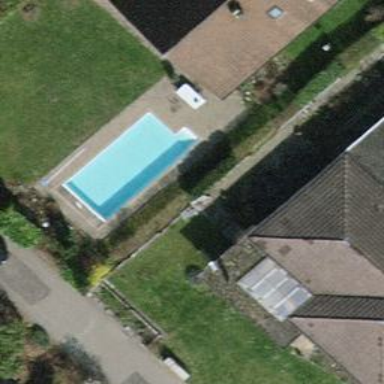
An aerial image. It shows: Swimming pool located in leisure land.